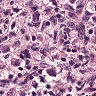
Metastatic tissue present: yes